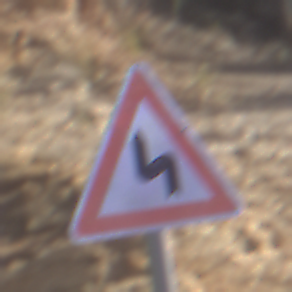
Verkehrszeichen: DoppelkurveZunaechstLinks
Umgebung: Outdoor, Nature
Tageszeit: MorningAfternoon
Wetter: Clear
Licht: Natural
Jahreszeit: NotSpecified
Kontrast: HighContrast